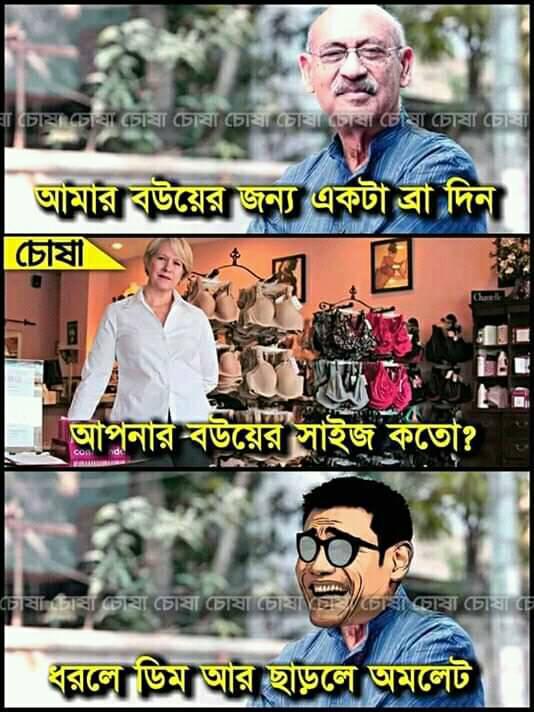
Caption: আমার বউয়ের জন্য একটা ব্রা দিন   আপনার বউয়ের সাইজ কতো ?    ধরলে ডিম আর ছাড়লে অমলেট
Label: hate